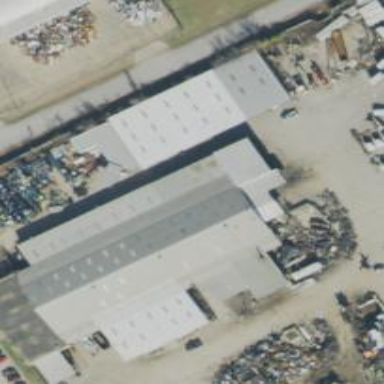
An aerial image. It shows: Commercial building.